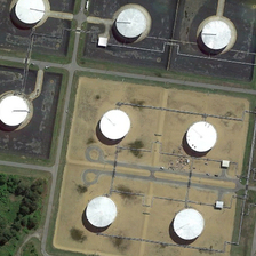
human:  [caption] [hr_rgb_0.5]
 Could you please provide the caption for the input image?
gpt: Eight white trays are connected to the pipe.

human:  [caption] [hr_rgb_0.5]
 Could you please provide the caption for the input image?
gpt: four white columnar tanks are in the four pieces of square land next to a l sahped land combined by four pieces of black square land everyone of which has a columnar in it .

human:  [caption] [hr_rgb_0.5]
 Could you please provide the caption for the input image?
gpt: There are several black or yellow square and cylindrical white tanks, each with pipes.

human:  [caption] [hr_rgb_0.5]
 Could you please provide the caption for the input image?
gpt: There are several black or yellow squares and a cylindrical white tank, each tank has a pipe.

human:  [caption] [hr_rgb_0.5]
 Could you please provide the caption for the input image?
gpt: Eight white storage tanks are connected by pipelines.